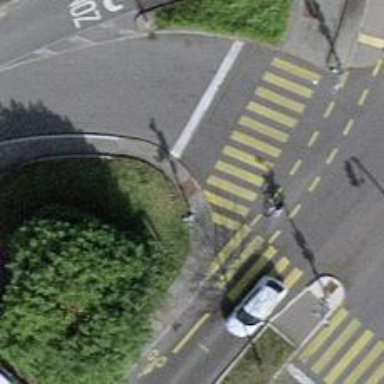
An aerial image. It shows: Asphalt sidewalk along the footway.